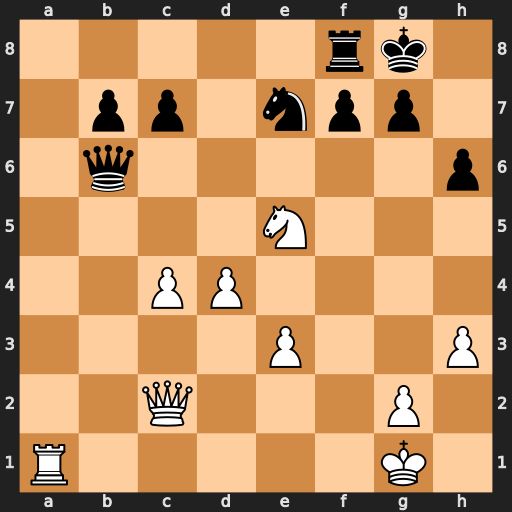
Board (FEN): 5rk1/1pp1npp1/1q5p/4N3/2PP4/4P2P/2Q3P1/R5K1
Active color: w
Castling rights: -
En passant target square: -
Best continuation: Nd7 Qg6 Qxg6